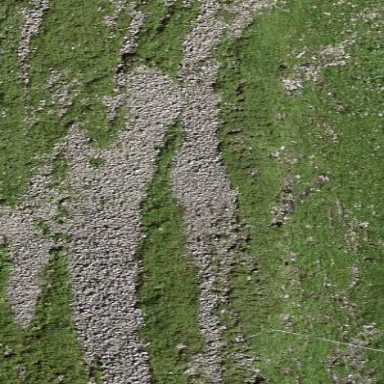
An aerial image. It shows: Scree landscape.